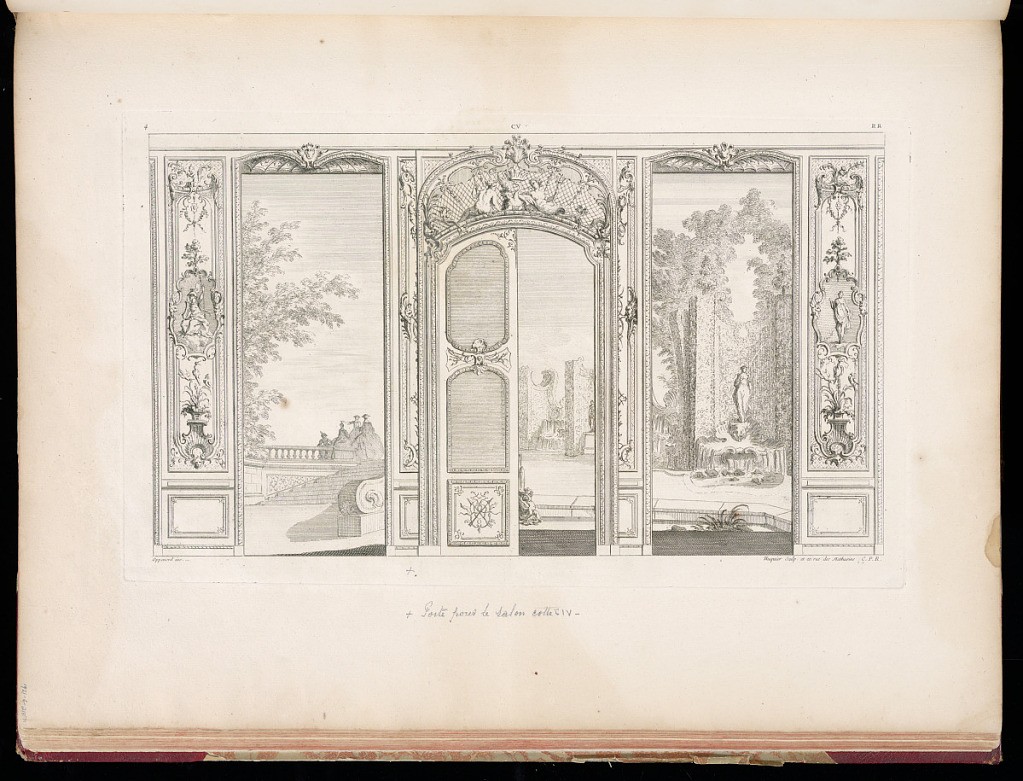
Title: Elevation of an Apartment Interior
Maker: Gilles-Marie Oppenord, French, 1672–1742
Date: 1749-1761
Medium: Etching and engraving on laid paper
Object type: Bound print
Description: Elevation of an apartment interior with tall, double doors at the center flanked by floor to ceiling windows that look out onto a garden with fountains, statues, and pedestrians. The walls of the interior are decorated with rocaille carvings and motifs including squirrels, foliage, cartouches, mascarons, scrolls, trophies, anguipeds, dolphins, acanthus leaves, birds, shells, and batwings. The plate is signed and numbered. A graphite inscription at the bottom of the plate indicates that this depicts the opposite view of 1921-6-216(70).